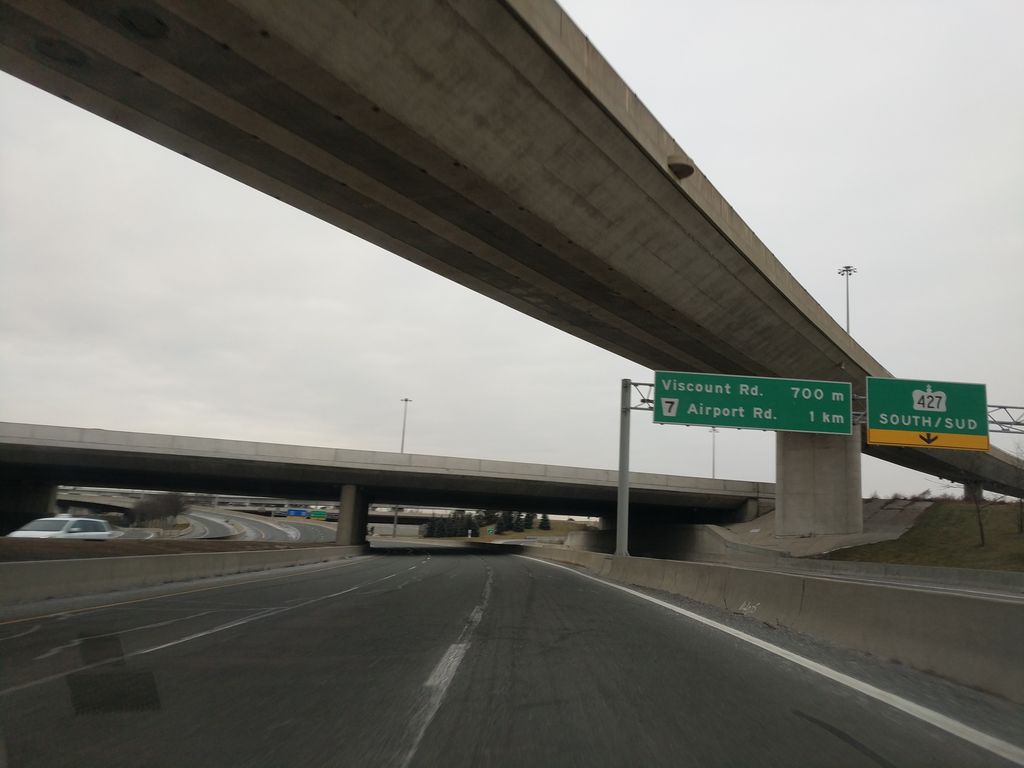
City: toronto